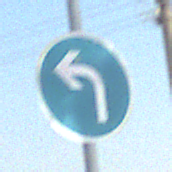
Verkehrszeichen: VorgeschriebeneFahrtrichtungLinks
Umgebung: Outdoor, Special
Tageszeit: MorningAfternoon
Wetter: Clear
Licht: Natural
Jahreszeit: NotSpecified
Kontrast: HighContrast